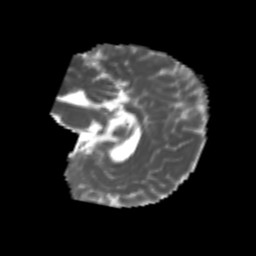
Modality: MD
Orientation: sagittal
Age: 6
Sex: male
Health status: healthy